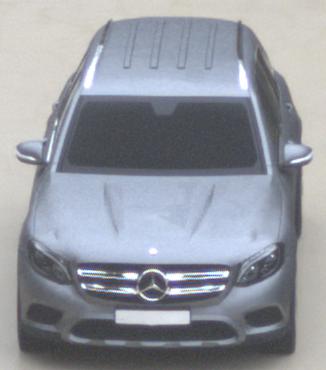
Make: Mercedes-Benz
Model: GLC 250
Detailed model: GLC (253)
Model produced from: 2015/09
Model produced until: 2018/05
Doors: 5
Color: gray
Road condition: wet road
Daytime: morning or afternoon
Contrast: low contrast